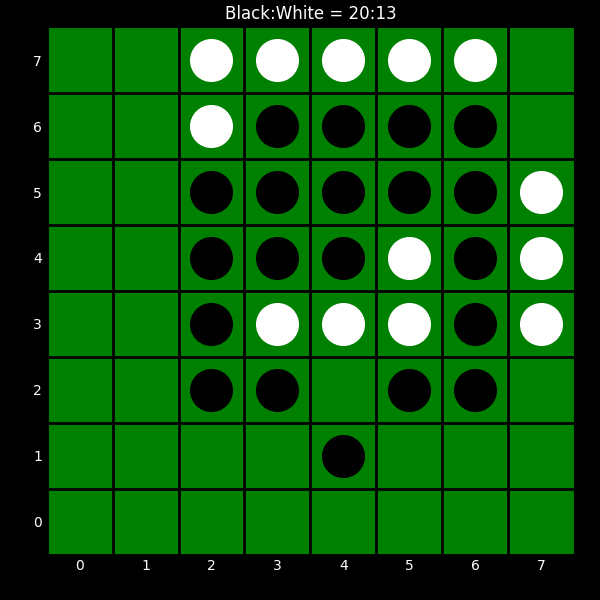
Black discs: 20
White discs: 13